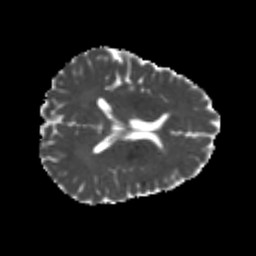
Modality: MD
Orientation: axial
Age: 23
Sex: male
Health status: healthy
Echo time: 0.074 s